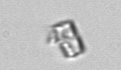
Label: Bacillariophyceae_morphotype1